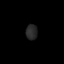
Tissue: skin
Cell type: Epithelial cells
Senescence score: 0.2865
Nuclear area (px): 176
Mean DAPI intensity: 39.852